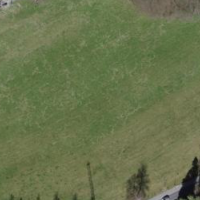
EUNIS habitat code: 53
Species observed at this site:
Bellis perennis